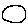
Label: circle